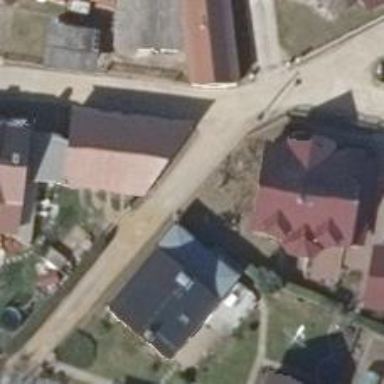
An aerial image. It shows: Paved residential road.